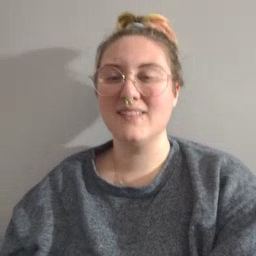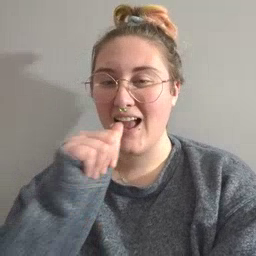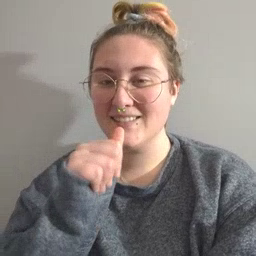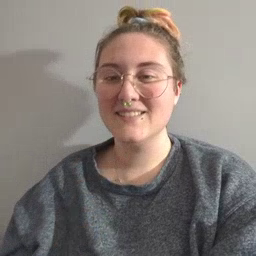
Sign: nuts